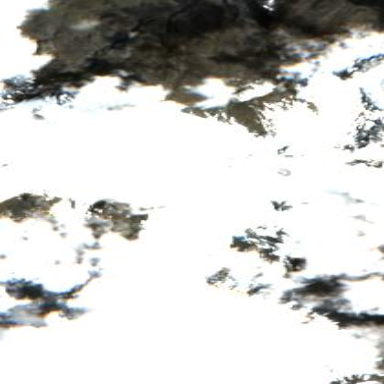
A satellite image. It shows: Stunning view of glacier.